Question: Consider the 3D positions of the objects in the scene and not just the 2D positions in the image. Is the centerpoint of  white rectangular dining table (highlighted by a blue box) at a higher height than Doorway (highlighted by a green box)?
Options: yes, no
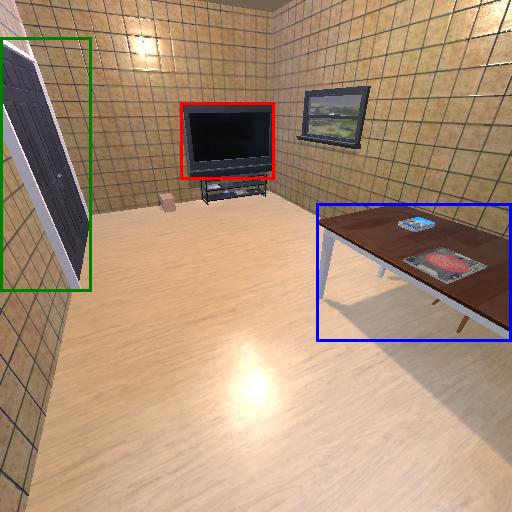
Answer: yes